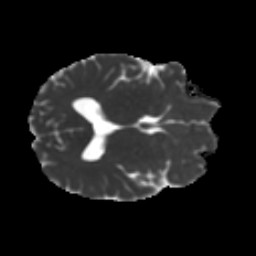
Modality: MD
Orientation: axial
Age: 22
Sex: male
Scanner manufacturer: ge
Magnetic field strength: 3 T
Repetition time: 7.8 s
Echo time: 0.0607 s